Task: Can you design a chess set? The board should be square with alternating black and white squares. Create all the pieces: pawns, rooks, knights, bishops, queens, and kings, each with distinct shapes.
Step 5279:
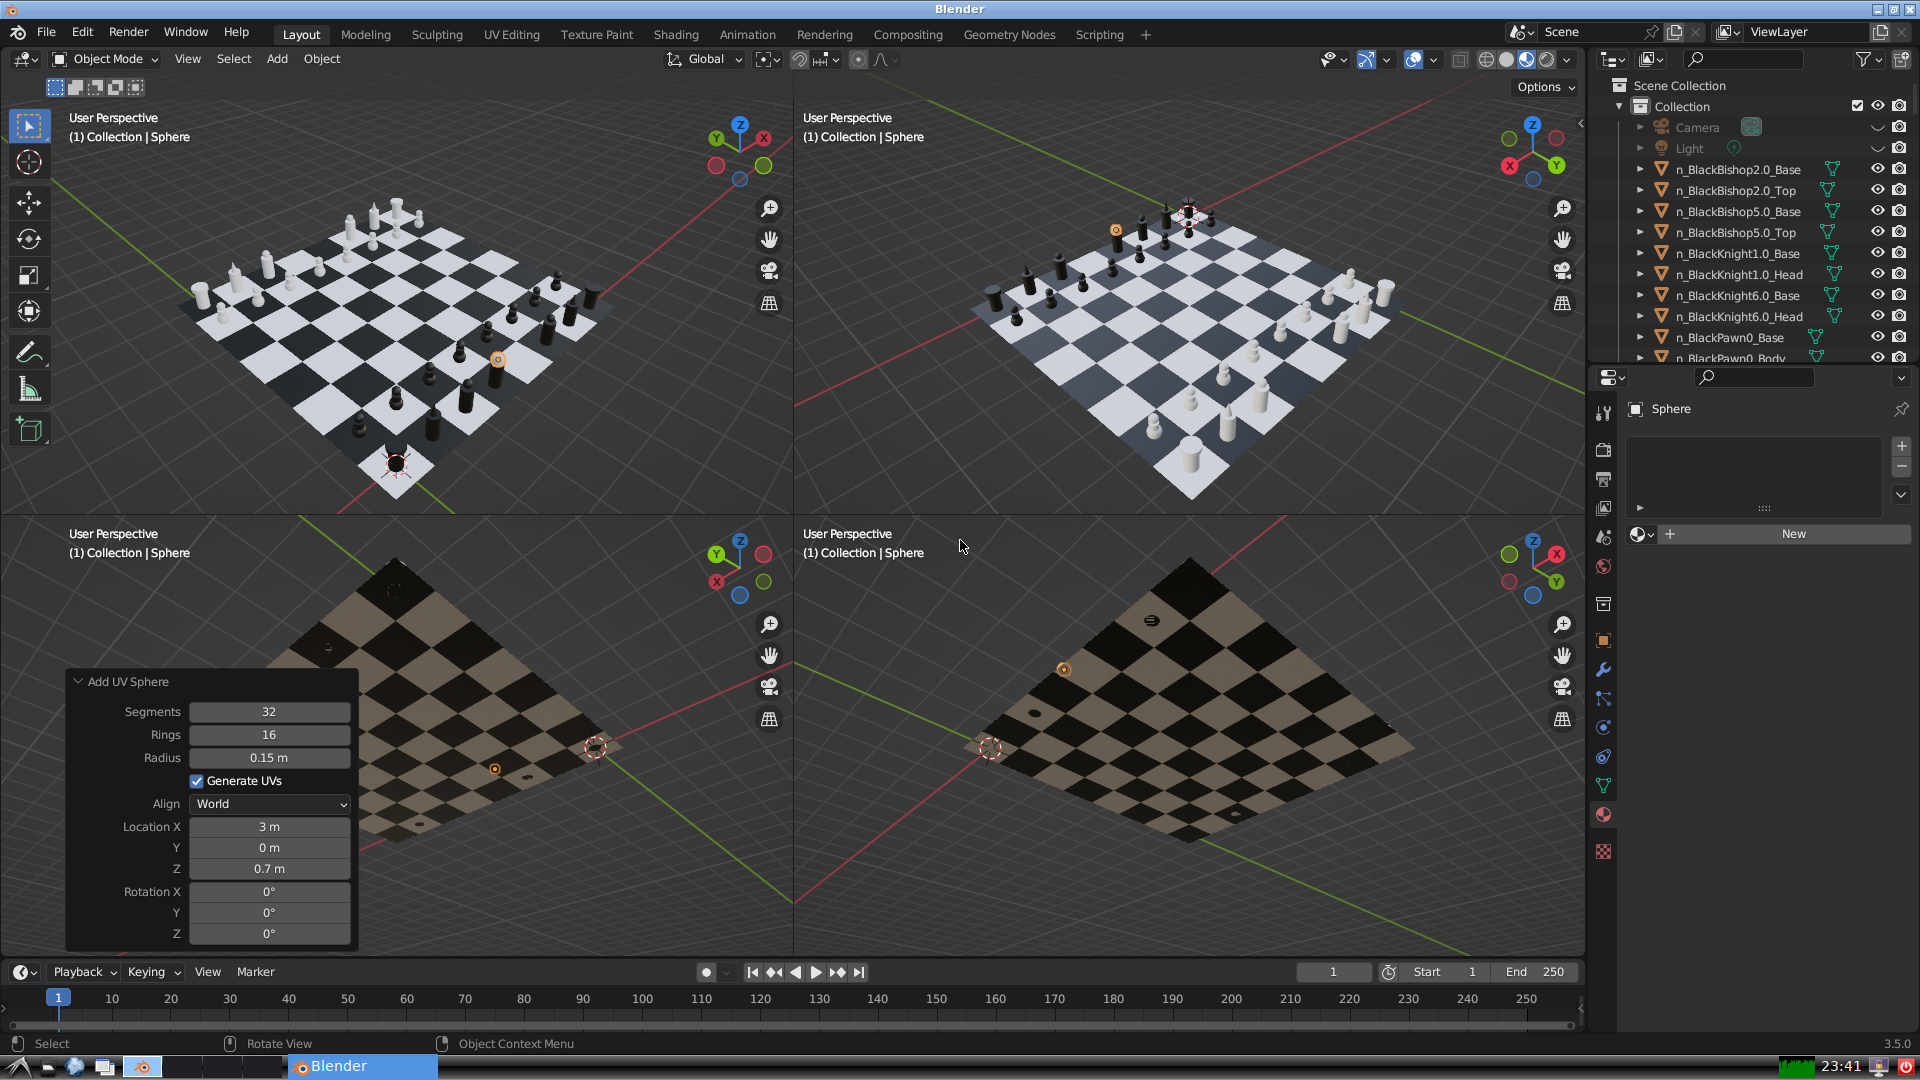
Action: {"mouse_move": [1608, 631]}